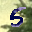
Label: 5